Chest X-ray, AP view. Patient: 60 years old, sex M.
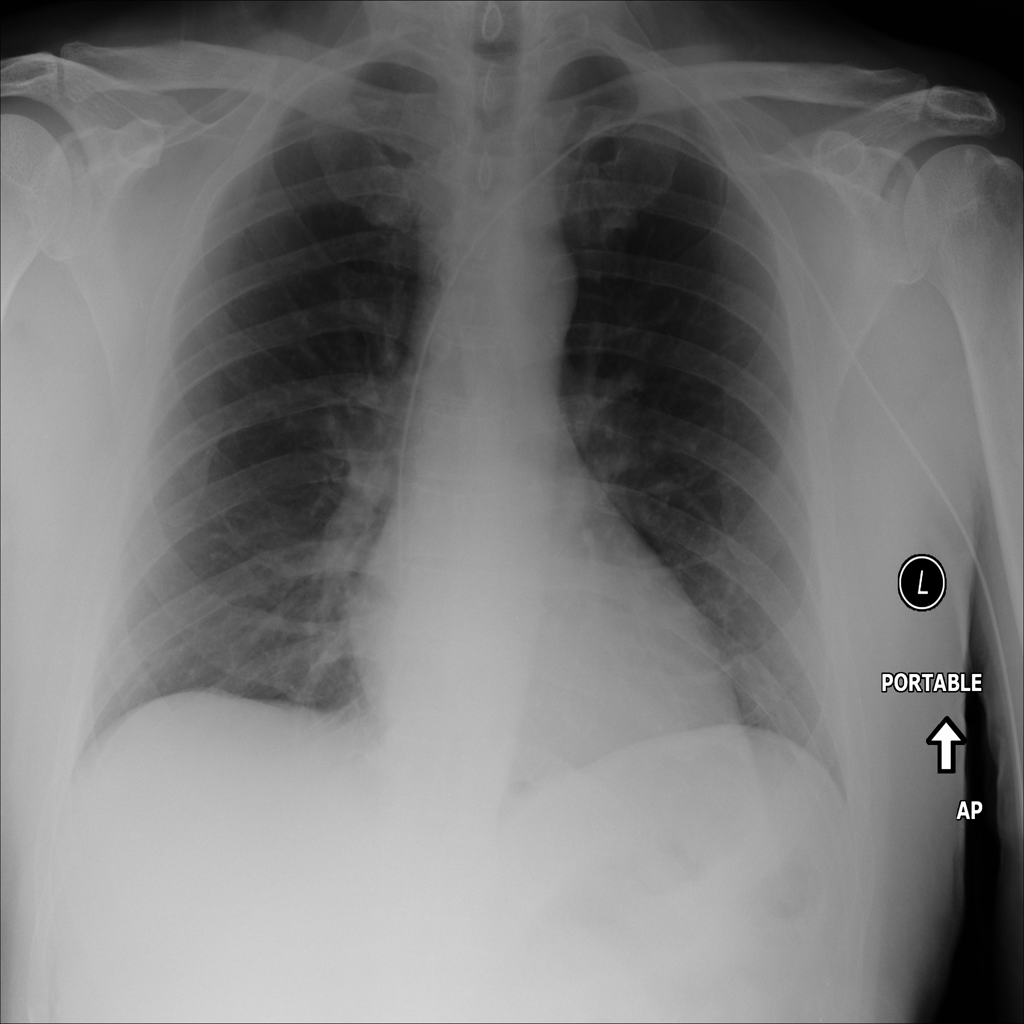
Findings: No Finding